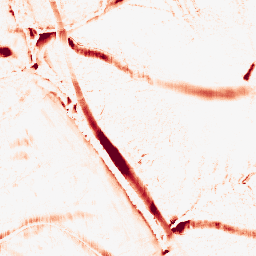
Category: morphological
Decomposition family: morphological_ellipse
Decomposition parameters: operation: opening
width: 20
height: 10
Upsampling method: quintic
Upsampling parameters: scale: 8
Upsampling scale: 8